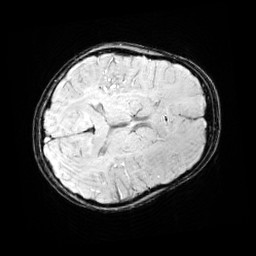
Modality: SWI
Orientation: axial
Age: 9
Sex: male
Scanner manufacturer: siemens
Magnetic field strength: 3 T
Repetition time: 0.027 s
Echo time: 0.02 s